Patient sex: M
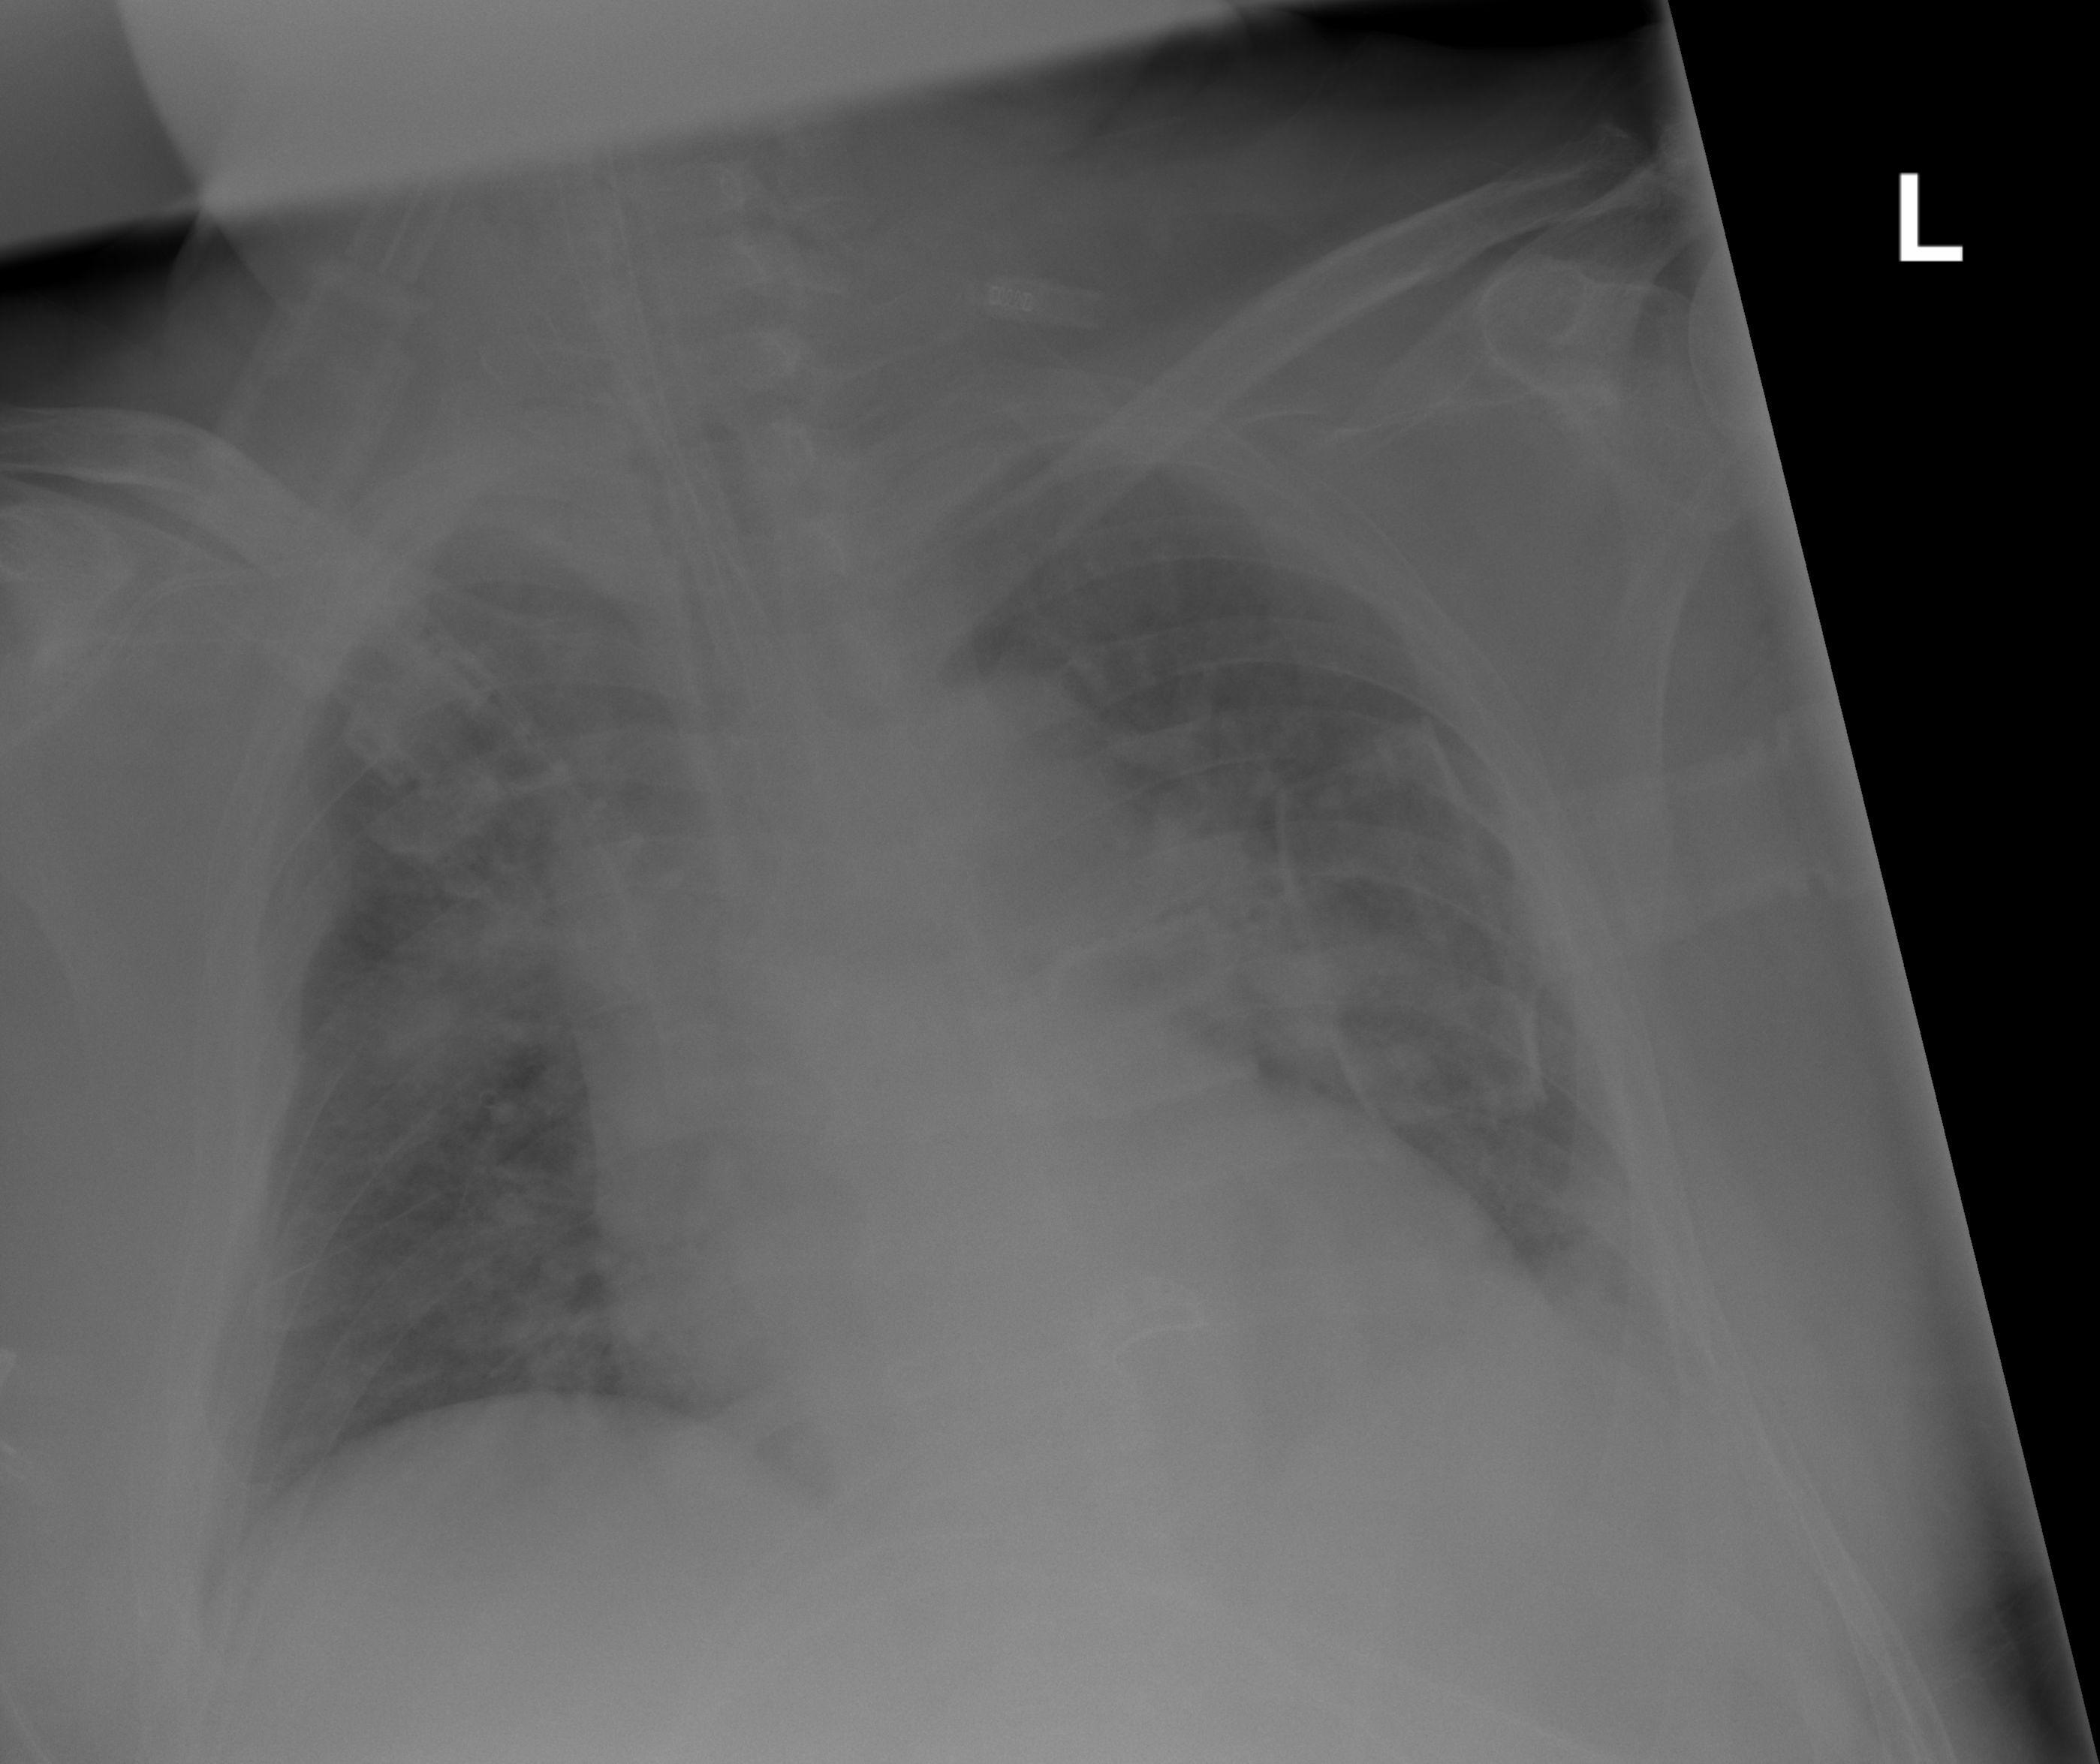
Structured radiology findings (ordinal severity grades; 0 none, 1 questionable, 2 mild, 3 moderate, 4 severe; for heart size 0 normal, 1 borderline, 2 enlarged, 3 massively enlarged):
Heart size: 0
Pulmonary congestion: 2
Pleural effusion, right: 2
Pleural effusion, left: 2
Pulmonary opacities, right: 2
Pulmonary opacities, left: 2
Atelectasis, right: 0
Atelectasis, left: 0